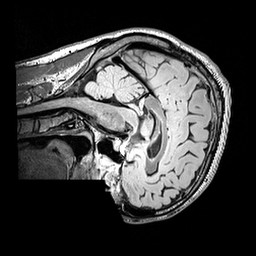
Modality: FLAIR
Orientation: sagittal
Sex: male
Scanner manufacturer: siemens
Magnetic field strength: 3 T
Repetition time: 5 s
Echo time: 0.395 s